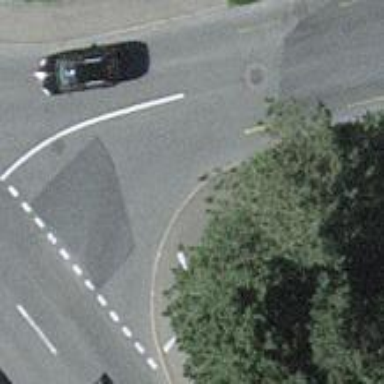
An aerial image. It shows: Uncontrolled zebra crossing on the road.